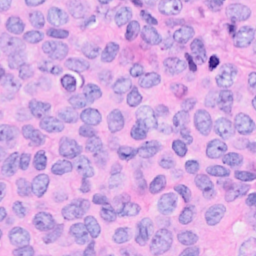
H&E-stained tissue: Breast